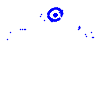
Particle: electron